Question: I have a folder structure as shown as follows.

What I would like to do is, iterate through subfolders and find feature.xml, if any, and finally print out the value of certain xml tag. Let's say Feature.xml contains tag like this
'''
<foo>need to pull this value</foo>
'''
For this simple example, i just need to print out "need to pull this value" or any values contained in foo tag of feature.xml files.
Any help or suggestions will be highly appreciated.
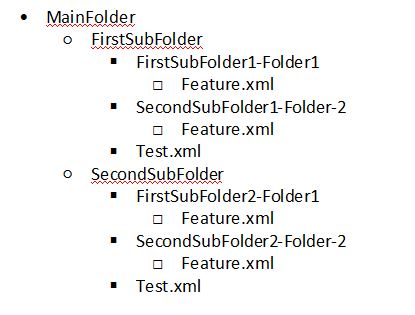
Answer: Try this if the foo start tag, content and close tag are all on the same line:
'''
Get-ChildItem -Path C:\Mainfolder -Filter Feature.xml -Recurse | % {
if ($_ -match '<foo>(.*?)</foo>') {
$Matches[1]
}
}
'''
If foo is multiline ('<foo>' and '</foo>' on different lines), try this:
'''
Get-ChildItem -Path C:\Mainfolder -Filter Feature.xml -Recurse | % {
$xml = <URL>
$xml.SelectNodes("//foo") | % { $_."#text" }
}
'''